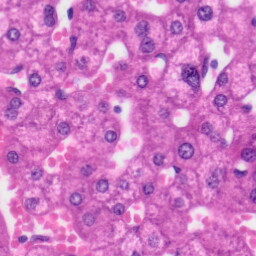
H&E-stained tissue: Liver